Question: This is my Query
'''
select Log2002, Q116001, Q116002 from Q116 inner join log2 on Q116002=Log2001 where Q116001 in(429,430);
'''
This is my result

but the desired result should be in the format- 1st Row column 1 = 429, column 2 =Rohit SIngh,Pooja,Dipesh Raj 2nd Row Column 1 = 430 , column 2 = Rohit Singh Dipesh Raj and Animesh Anand
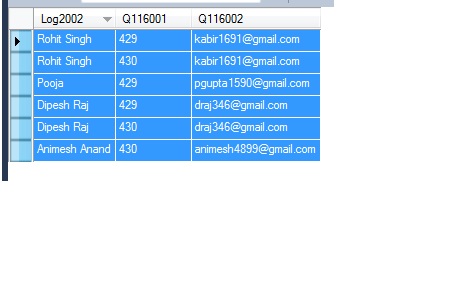
Answer: You need to use the string aggregate function group concat
<URL>
'''
select q116001, group_concat(log2002) from Q116 group by q116001
'''